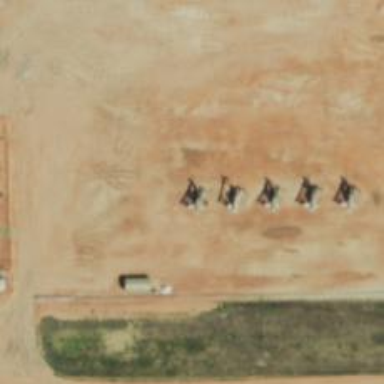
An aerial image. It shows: Petroleum well.